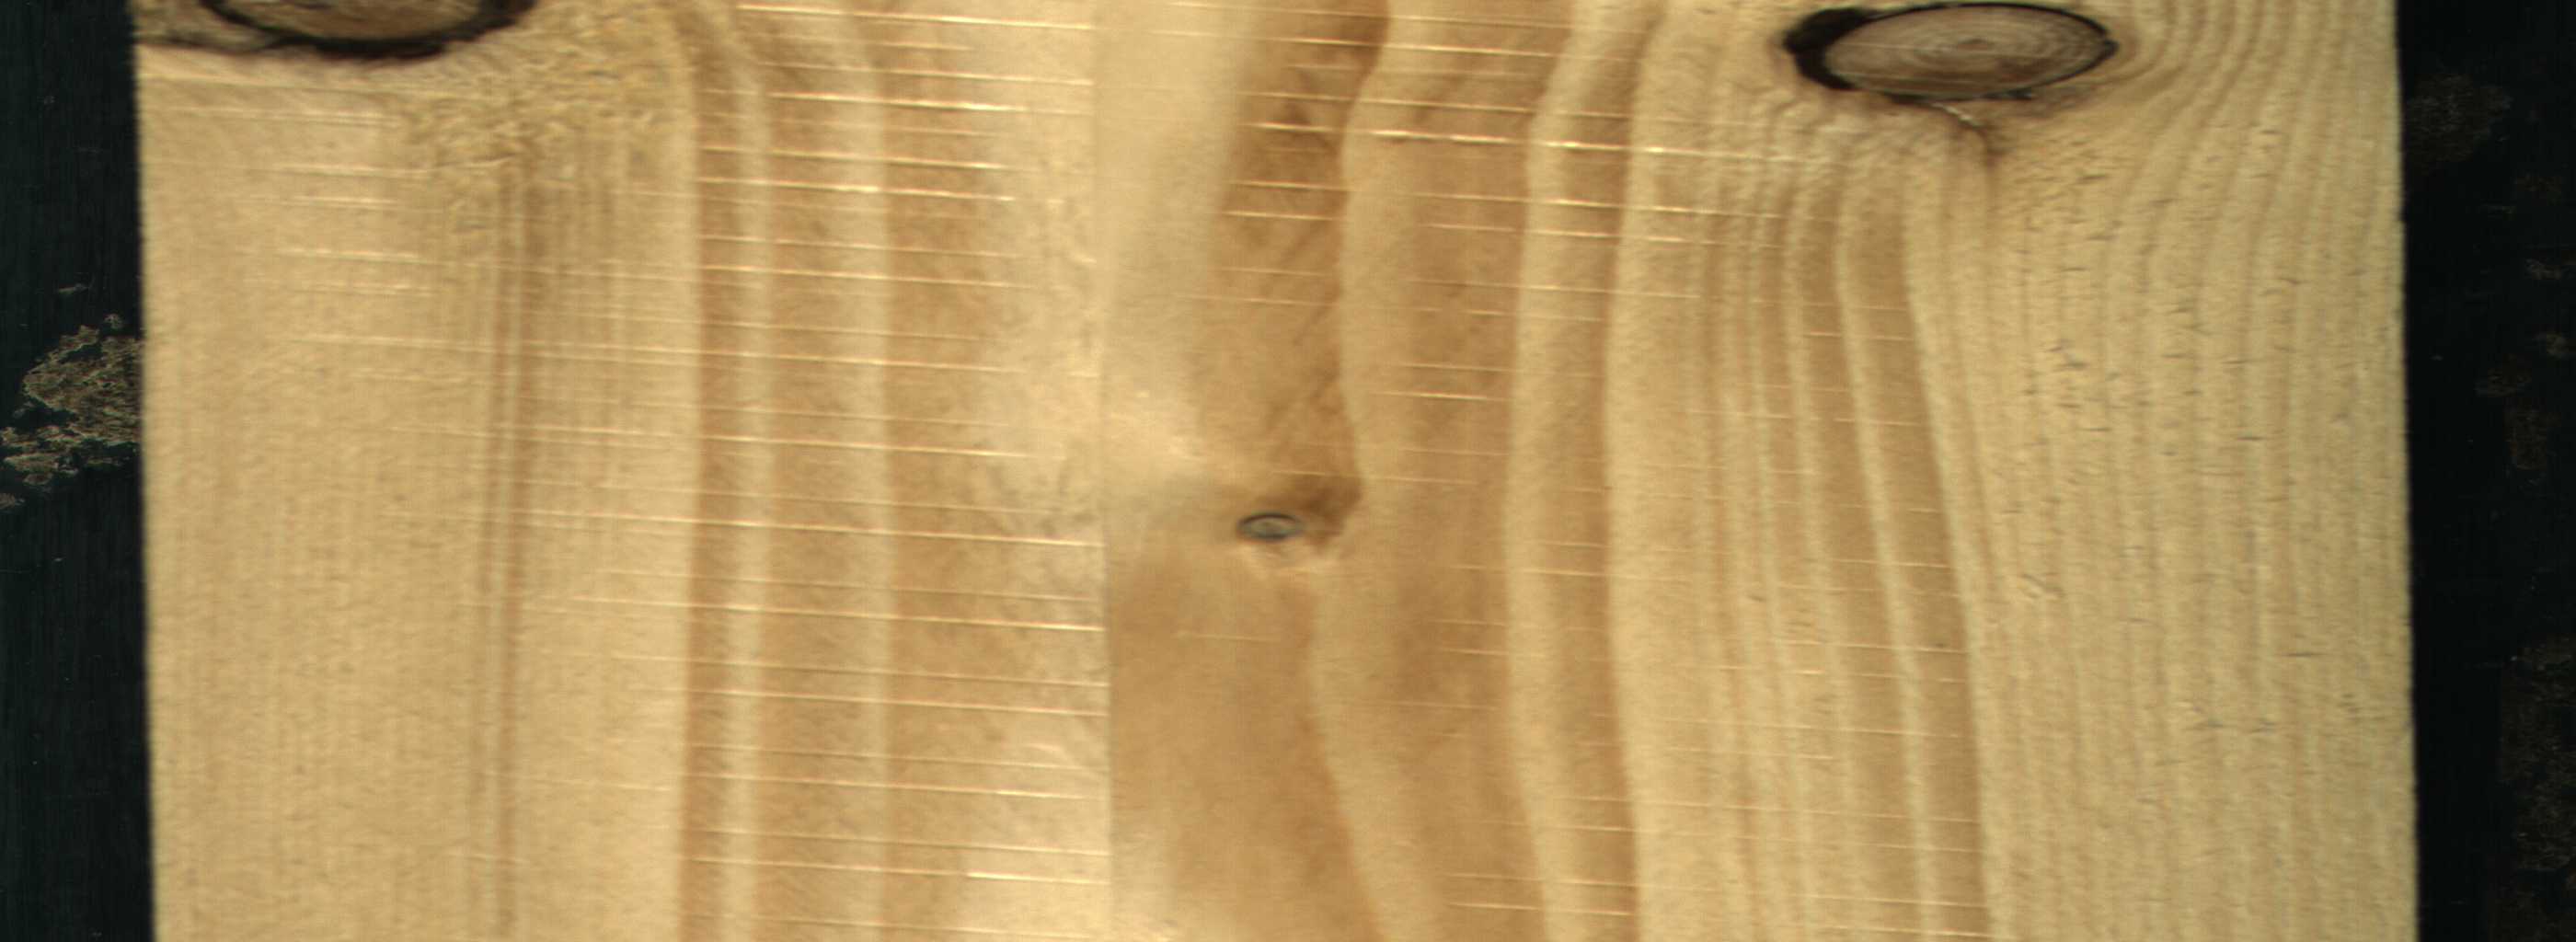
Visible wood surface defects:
Quartzity
Dead_Knot
Dead_Knot
Live_Knot